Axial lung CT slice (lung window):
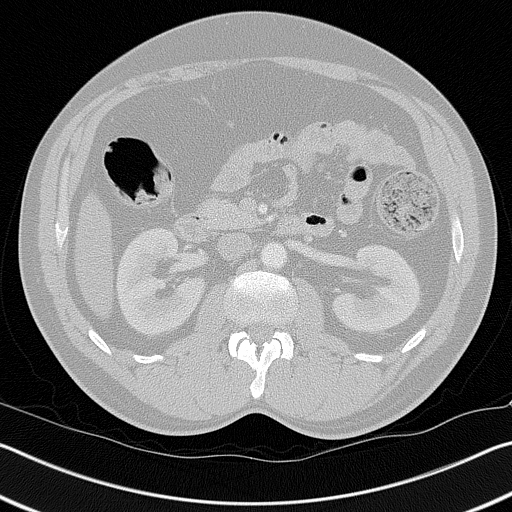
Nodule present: no